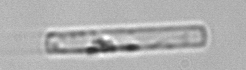
Label: Leptocylindrus